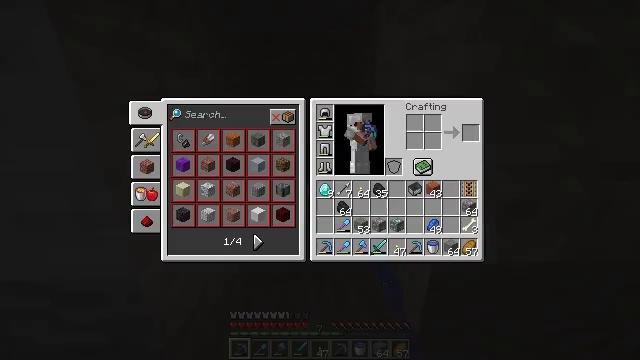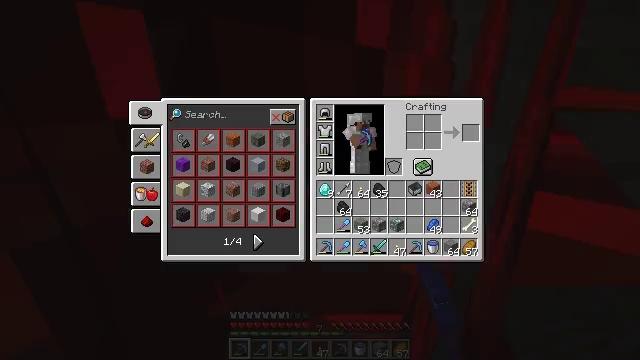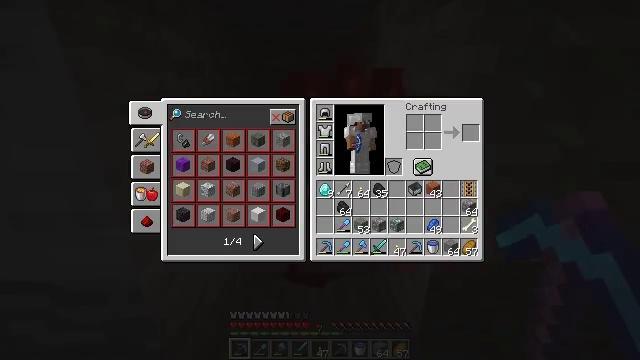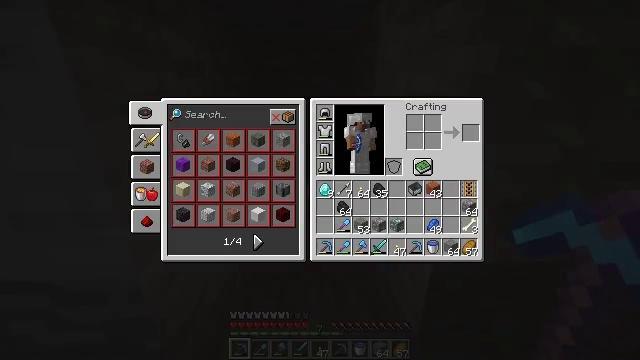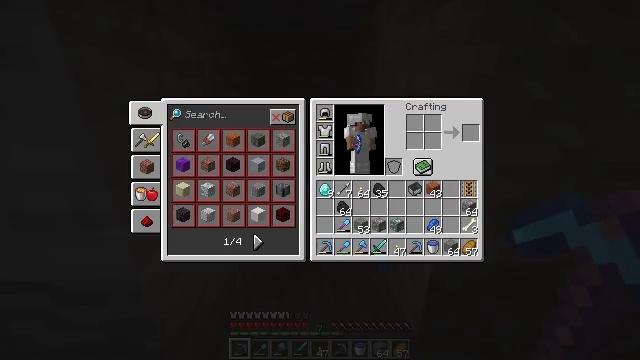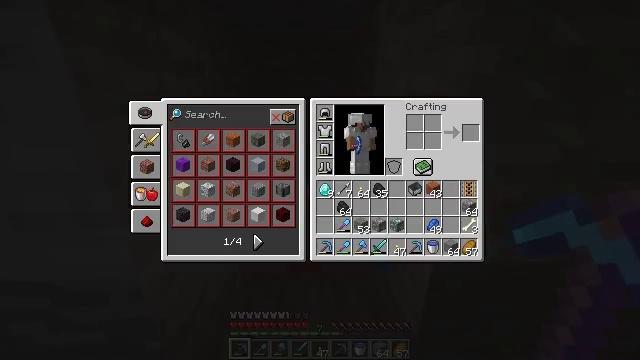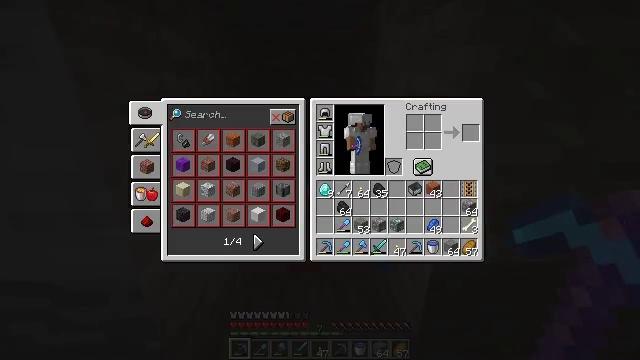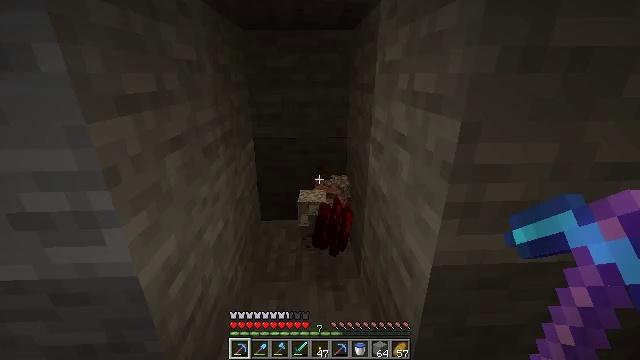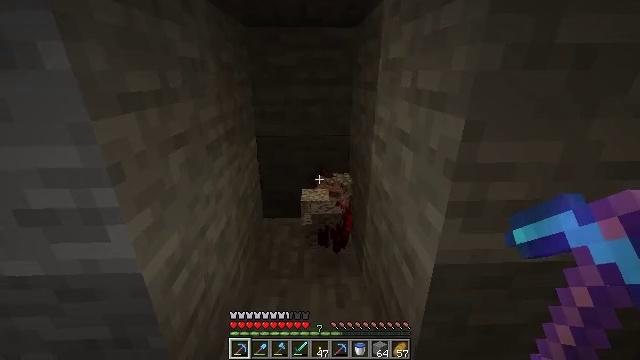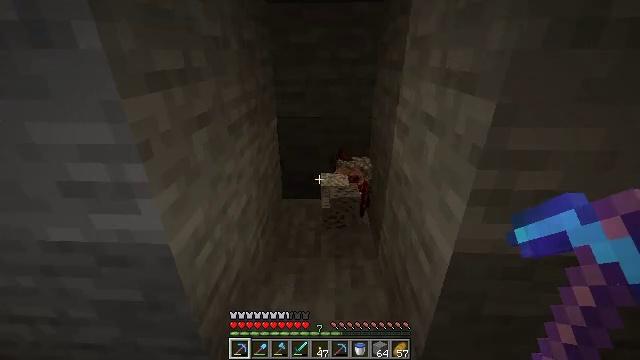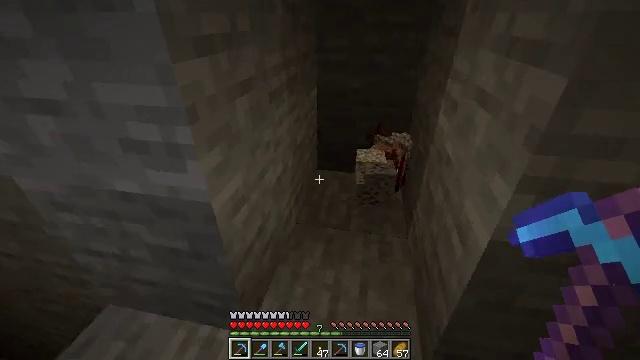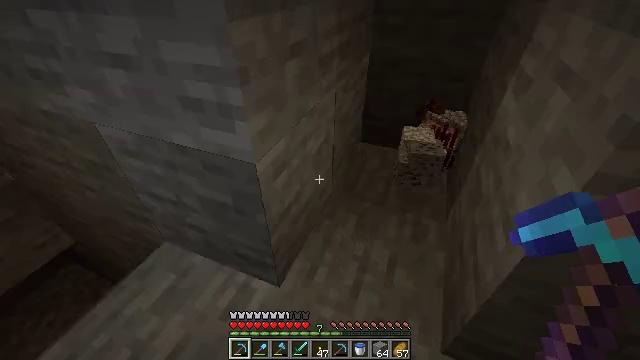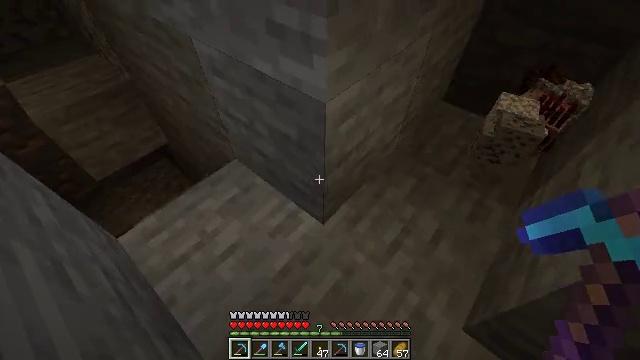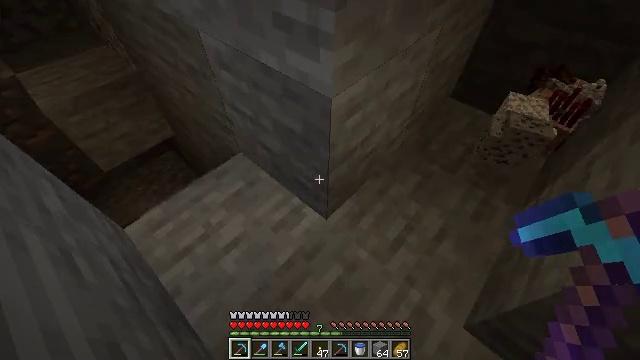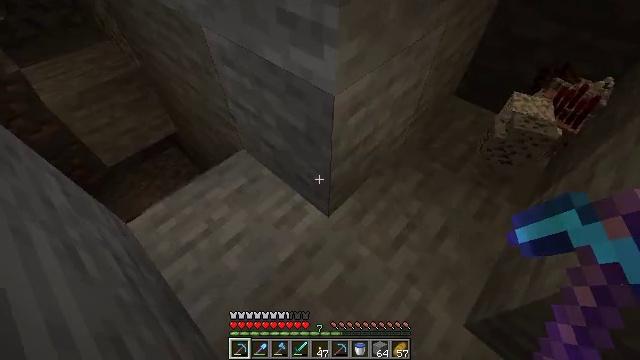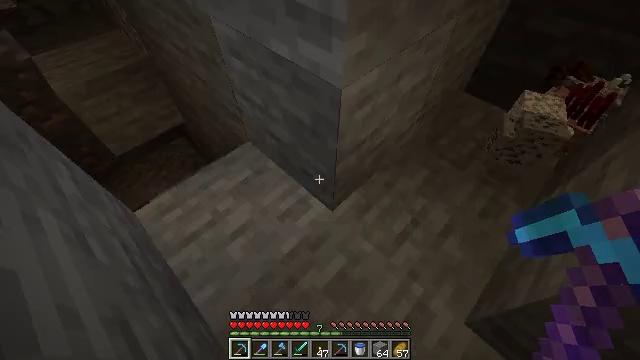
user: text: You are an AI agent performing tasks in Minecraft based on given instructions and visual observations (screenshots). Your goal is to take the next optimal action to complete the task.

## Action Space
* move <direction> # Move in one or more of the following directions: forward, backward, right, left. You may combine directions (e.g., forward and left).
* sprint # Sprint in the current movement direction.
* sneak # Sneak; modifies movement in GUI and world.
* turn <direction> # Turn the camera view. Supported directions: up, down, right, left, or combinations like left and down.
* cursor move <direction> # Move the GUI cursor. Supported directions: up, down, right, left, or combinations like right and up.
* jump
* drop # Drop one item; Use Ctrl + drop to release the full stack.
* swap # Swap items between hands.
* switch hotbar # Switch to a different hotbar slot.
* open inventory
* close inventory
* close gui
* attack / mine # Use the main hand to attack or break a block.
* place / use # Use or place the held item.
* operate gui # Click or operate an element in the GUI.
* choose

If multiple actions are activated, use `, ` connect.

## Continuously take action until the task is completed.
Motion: motion action
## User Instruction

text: Extract gold ore from the mine.
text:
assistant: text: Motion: open gui
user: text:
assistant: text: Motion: no_op
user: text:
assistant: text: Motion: no_op
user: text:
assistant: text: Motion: no_op
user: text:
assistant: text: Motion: no_op
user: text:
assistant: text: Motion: no_op
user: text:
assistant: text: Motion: no_op
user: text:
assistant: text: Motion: close gui
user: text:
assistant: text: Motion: turn left and down
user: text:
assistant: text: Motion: turn left and down
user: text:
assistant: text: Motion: turn left and down
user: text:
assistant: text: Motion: turn left and down
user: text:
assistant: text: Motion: turn left and down
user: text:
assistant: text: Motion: no_op
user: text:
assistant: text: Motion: turn left and down
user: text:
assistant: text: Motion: turn left and down
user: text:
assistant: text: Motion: turn left
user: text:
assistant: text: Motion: turn left and up
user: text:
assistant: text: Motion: turn left and up
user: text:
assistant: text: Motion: no_op
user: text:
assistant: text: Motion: no_op
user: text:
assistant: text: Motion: move forward
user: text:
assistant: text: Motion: move forward
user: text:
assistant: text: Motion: move forward
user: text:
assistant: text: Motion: move forward, turn right
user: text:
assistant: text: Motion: move forward
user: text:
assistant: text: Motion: move forward, turn right and down
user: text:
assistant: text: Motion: move forward, turn right and down
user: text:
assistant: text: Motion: move forward, turn down
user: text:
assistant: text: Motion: move forward and move right, turn left and down